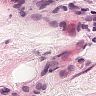
Metastatic tissue present: no